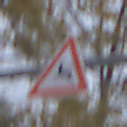
Verkehrszeichen: WildwechselRechts
Umgebung: Outdoor, Nature
Tageszeit: MorningAfternoon
Wetter: Overcast
Licht: Natural
Jahreszeit: NotSpecified
Kontrast: LowContrast